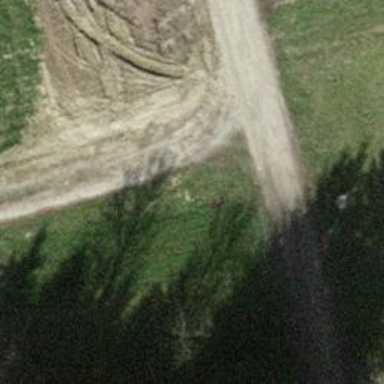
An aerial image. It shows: Track road with grade4 tracktype.